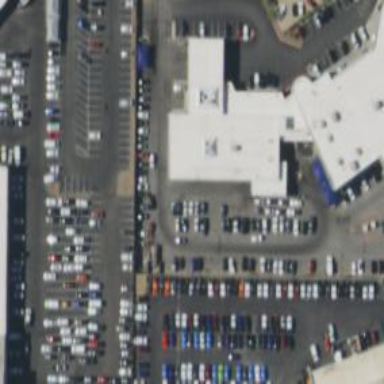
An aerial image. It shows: Car shop building.